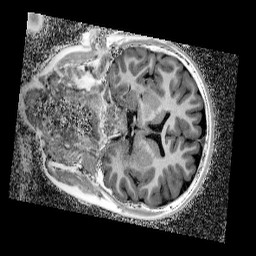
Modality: UNIT1_denoised
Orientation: coronal
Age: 11
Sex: male
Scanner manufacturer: siemens
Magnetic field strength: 3 T
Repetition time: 4 s
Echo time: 0.00299 s